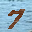
Label: 7